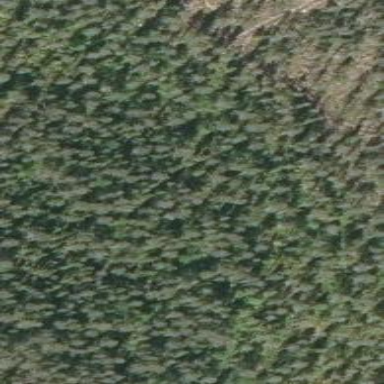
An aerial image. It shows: Woodland consisting mainly of needle-leaved trees.